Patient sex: M
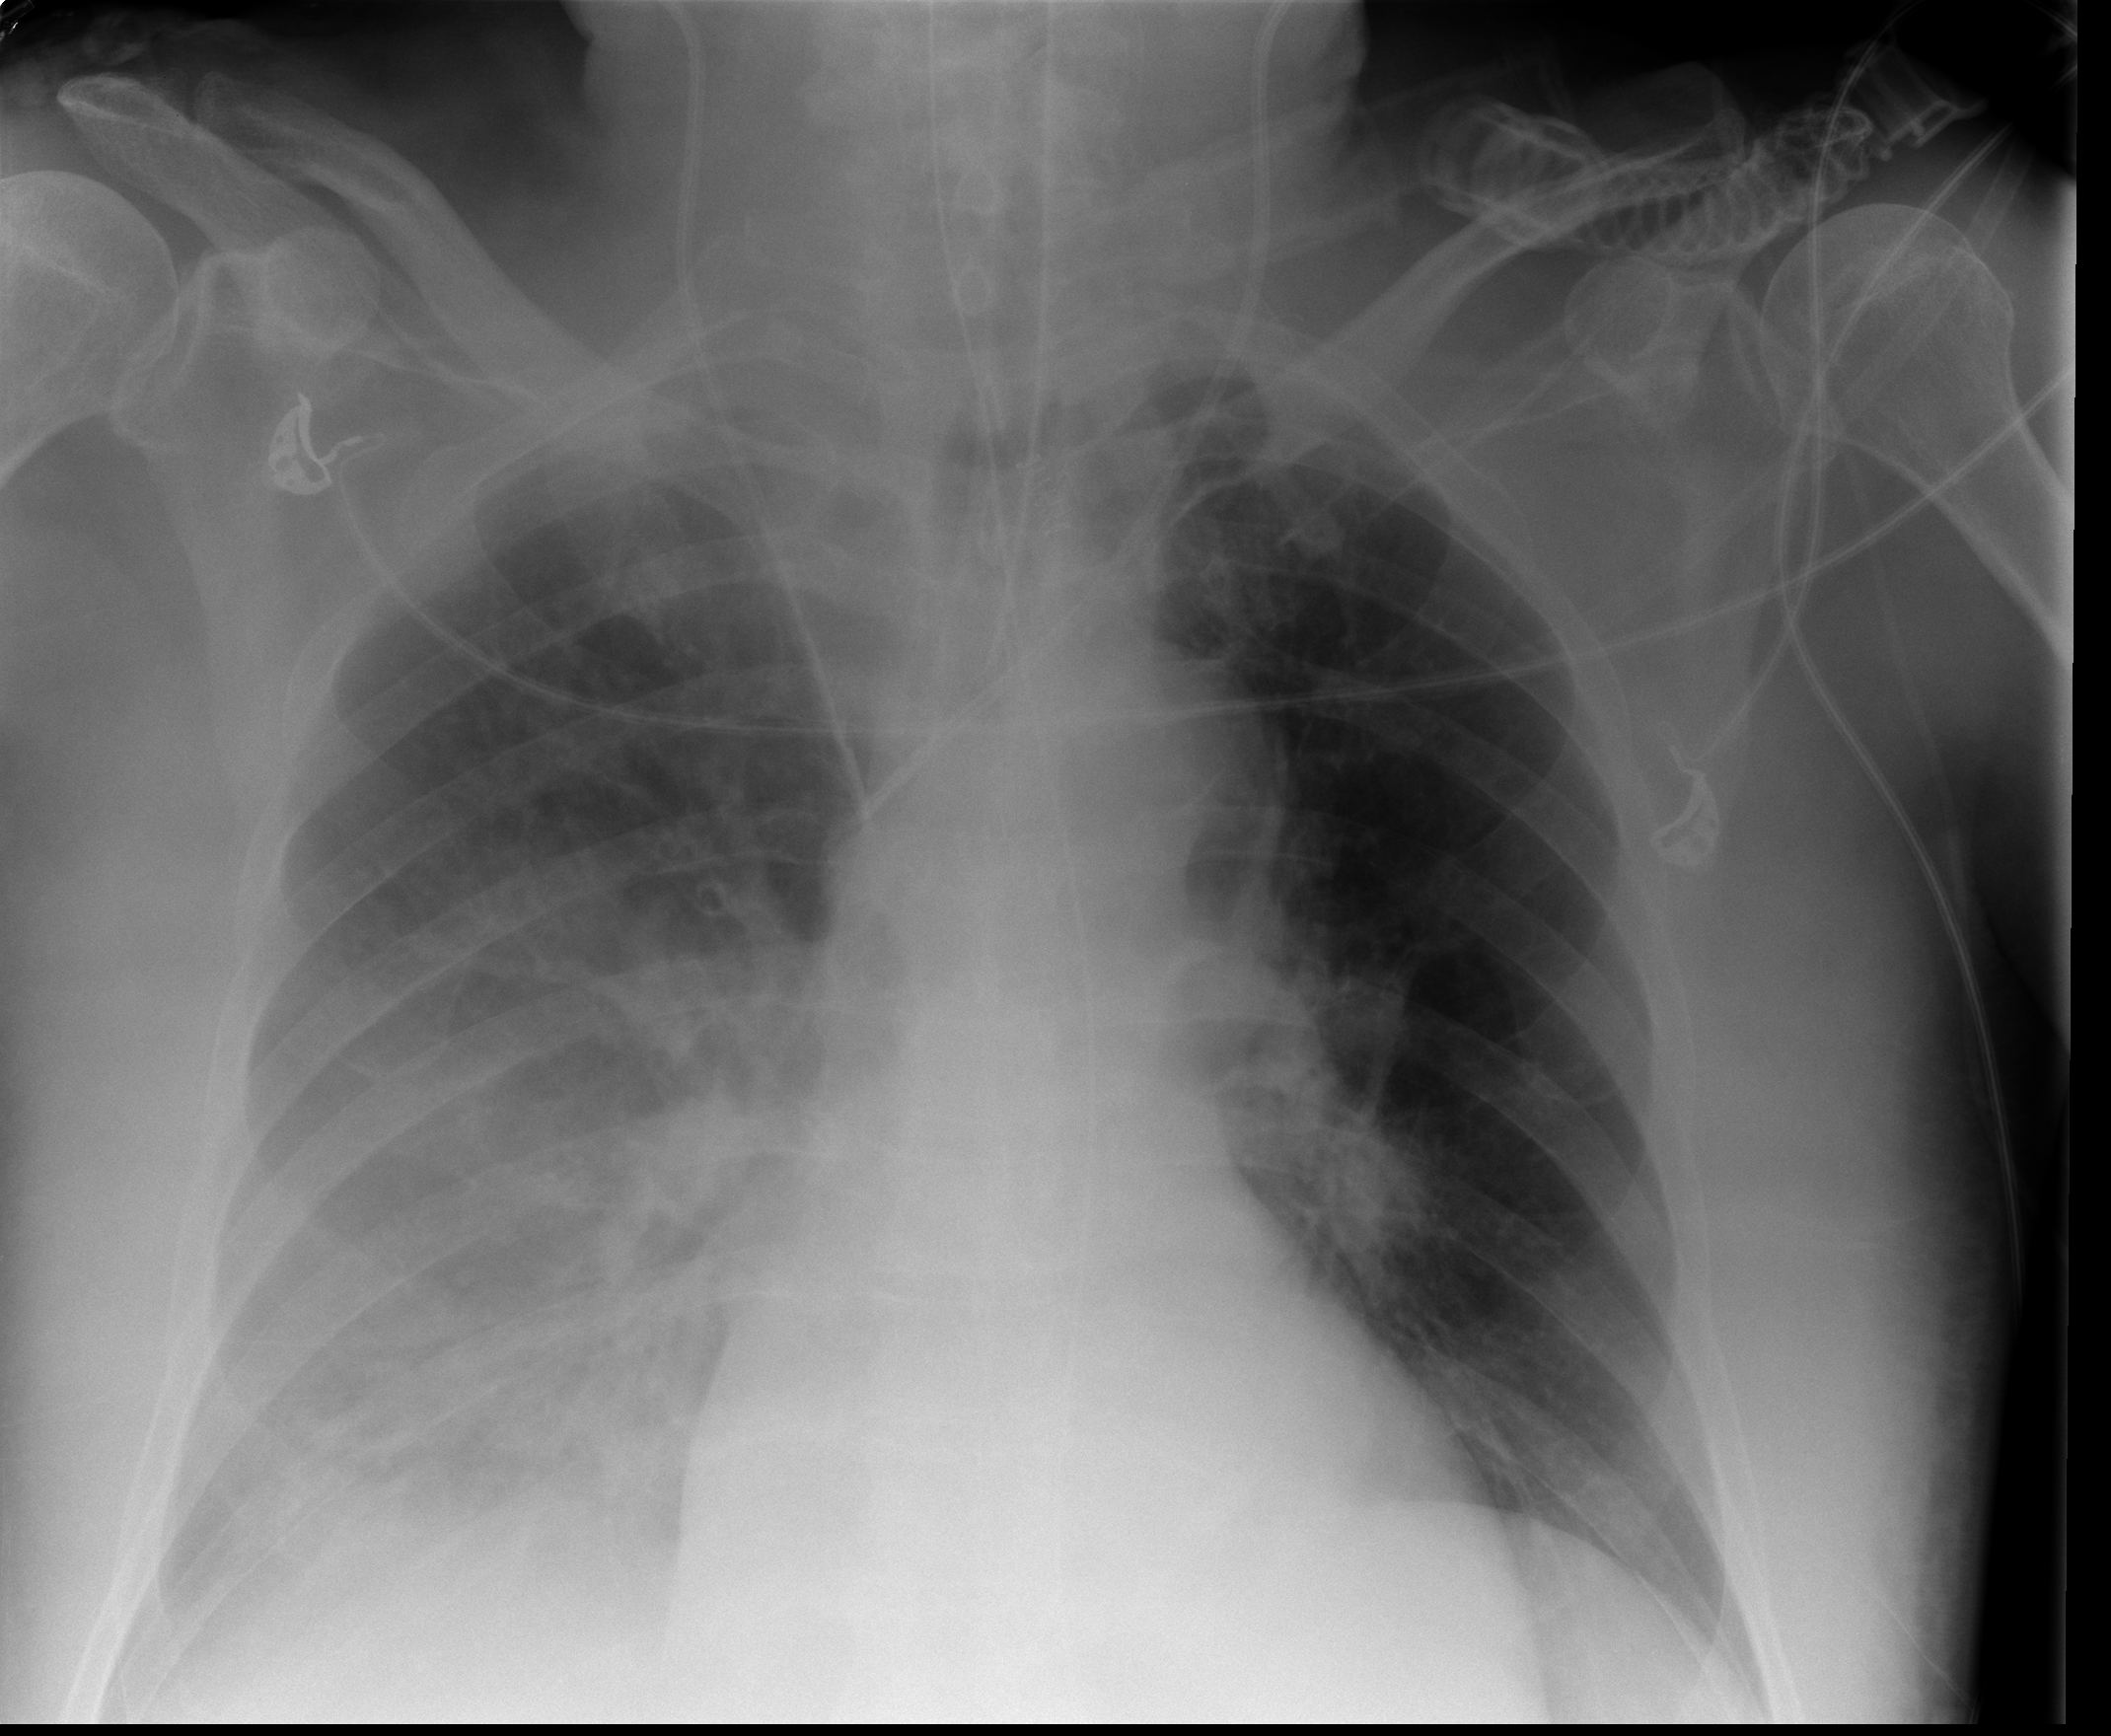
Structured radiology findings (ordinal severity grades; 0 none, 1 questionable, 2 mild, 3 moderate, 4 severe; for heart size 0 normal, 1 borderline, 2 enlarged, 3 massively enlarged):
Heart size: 0
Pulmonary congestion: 0
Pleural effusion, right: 3
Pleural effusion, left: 0
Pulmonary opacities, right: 2
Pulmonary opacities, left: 0
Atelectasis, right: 2
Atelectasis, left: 0